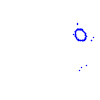
Particle: pion